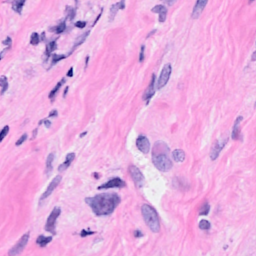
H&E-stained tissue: Breast